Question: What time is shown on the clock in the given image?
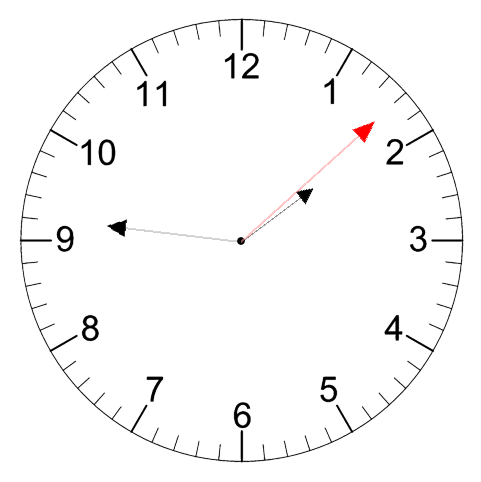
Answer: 01:46:08